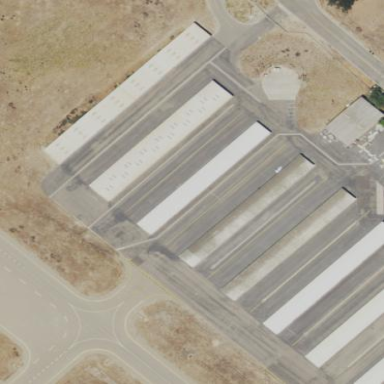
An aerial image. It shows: Hangar building.